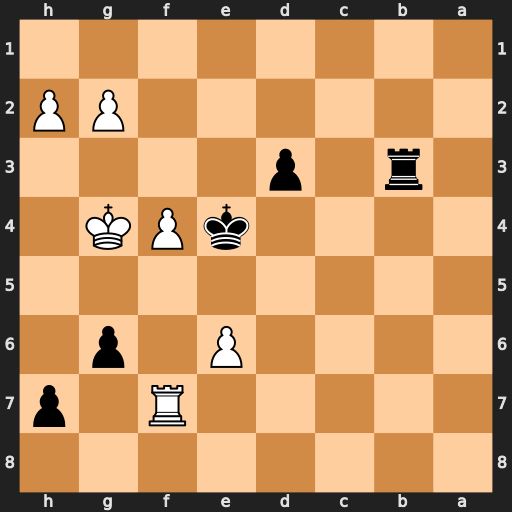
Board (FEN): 8/5R1p/4P1p1/8/4kPK1/1r1p4/6PP/8
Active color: b
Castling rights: -
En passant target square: -
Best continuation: d2 Rd7 Rd3 Rxd3 Kxd3